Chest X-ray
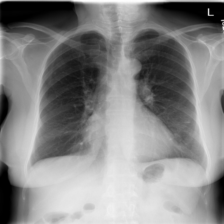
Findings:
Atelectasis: negative
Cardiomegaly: negative
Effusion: negative
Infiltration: positive
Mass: negative
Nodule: negative
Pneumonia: negative
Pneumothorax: negative
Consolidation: negative
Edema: negative
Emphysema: negative
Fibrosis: negative
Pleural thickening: negative
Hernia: negative